Question: I am trying to allow users to sign up for my service via "login with facebook".

I have already done arrow 1-2. I need to do arrows 3-6. I have made a minimal Feathersjs example at <URL>
I seem to be having trouble getting feathers-authentication and passport-facebook-token to generate the User object and sign them up. I've reviewed passport-facebook-token carefully. <URL> explains that in the callback to passport-facebook-token you should create the User object. How do I do this with feathers-authentication?
When I provide the token in the body
'''
curl localhost:3030/authentication --data-binary '{ "strategy": "facebook-token", "access_token": "<phone token>" }'
'''
I get
'''
{"name":"NotAuthenticated",
"message":"You should provide access_token","code":401,
"className":"not-authenticated",
"data":{"message":"You should provide access_token"}
'''
when I pass the token as a header
'''
curl localhost:3030/authentication -X POST -H "Authorization: Bearer <access token>"
'''
I get error
'''
{"name":"GeneralError",
"message":"Cannot read property 'toLowerCase' of undefined",
"code":500,"className":"general-error","data":{},"errors":{}}
'''
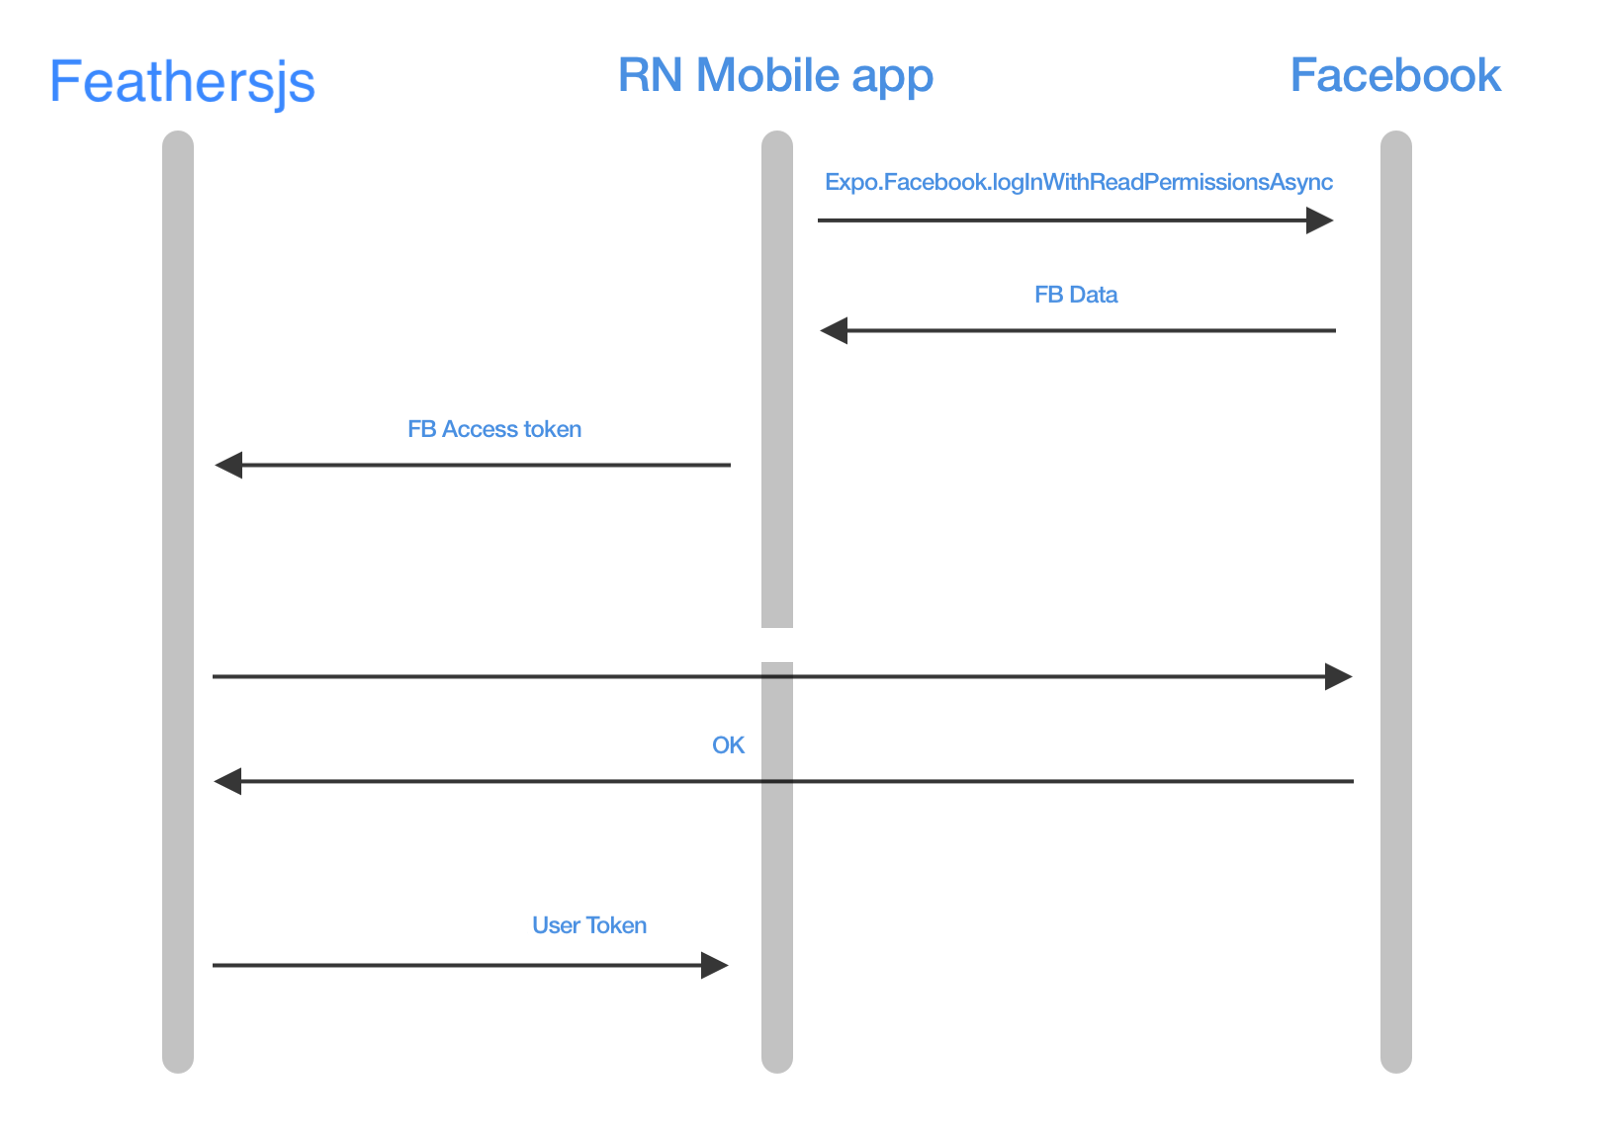
Answer: So I downloaded and ran the repo, I used VSCode to run the app and set break points. I created a breakpoint in the before create hooks on users.
The issue here is that the gravatar hook is expected the email to be 'context.data' but it is in fact embedded within the facebook response. You will need to look at extracting the email from that data so that you can create a gravatar or just remove the gravatar hook altogether.